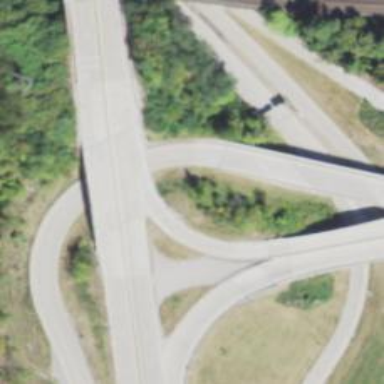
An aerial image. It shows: Primary link highway.